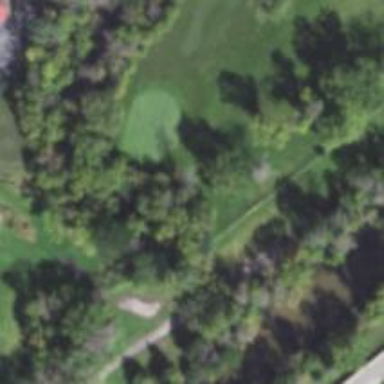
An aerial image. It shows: Golf hole.